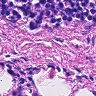
Metastatic tissue present: no